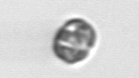
Label: Thalassiosira